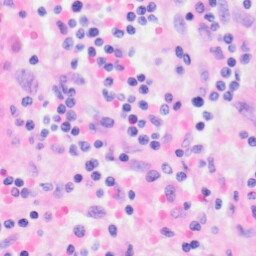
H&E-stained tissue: Kidney